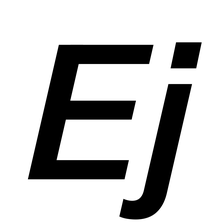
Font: InstrumentSans-Italic_SemiBold_Italic